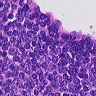
Metastatic tissue present: no